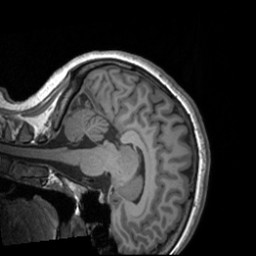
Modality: T1w
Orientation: sagittal
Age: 19
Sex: female
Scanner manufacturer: siemens
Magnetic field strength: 3 T
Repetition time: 1.9 s
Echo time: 0.00226 s